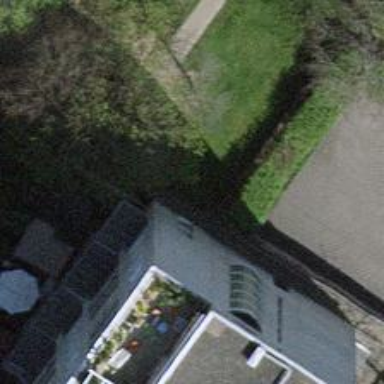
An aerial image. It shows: Driveway tunnel.